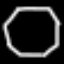
Label: octagon